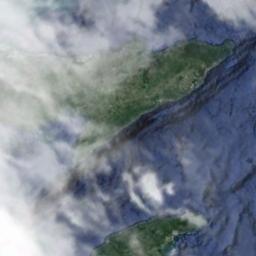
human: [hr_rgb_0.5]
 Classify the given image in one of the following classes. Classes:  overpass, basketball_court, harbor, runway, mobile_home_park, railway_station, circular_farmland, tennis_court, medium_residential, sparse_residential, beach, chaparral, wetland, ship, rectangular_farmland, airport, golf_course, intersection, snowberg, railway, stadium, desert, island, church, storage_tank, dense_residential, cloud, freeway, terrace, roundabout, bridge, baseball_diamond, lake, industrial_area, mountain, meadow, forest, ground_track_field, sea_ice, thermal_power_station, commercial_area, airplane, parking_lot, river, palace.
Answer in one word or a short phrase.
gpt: cloud